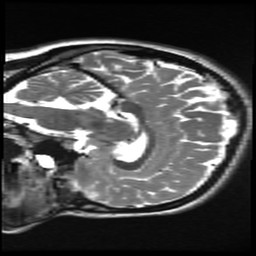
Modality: T2w
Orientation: sagittal
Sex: female
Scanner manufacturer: ge
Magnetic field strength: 3 T
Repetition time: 5 s
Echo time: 0.1012 s